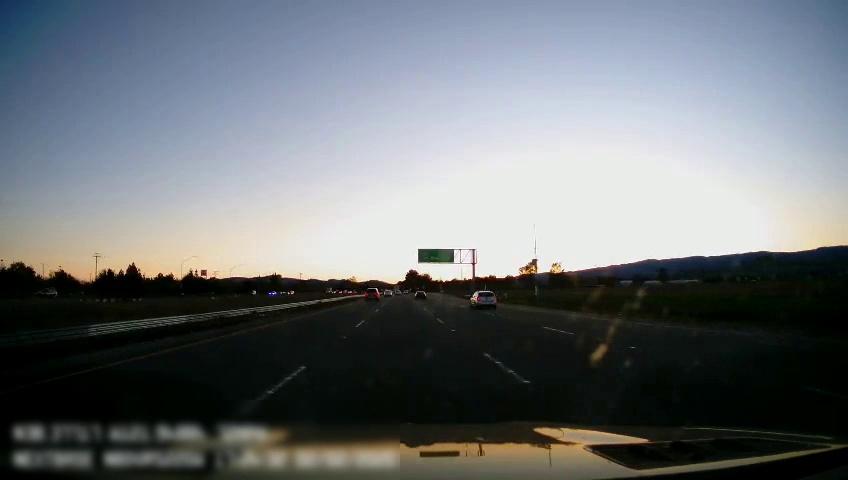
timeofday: Dusk/Dawn/Twilight
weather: Cloudy
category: Drivable Space
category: Vehicles | SUV
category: Vehicles | SUV
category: Vehicles | Car
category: Vehicles | SUV
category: Lanes | Alternate Lane
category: Lanes | Current Lane
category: Lanes | Current Lane
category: Lanes | Alternate Lane
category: Lanes | Alternate Lane
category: Traffic | Signs